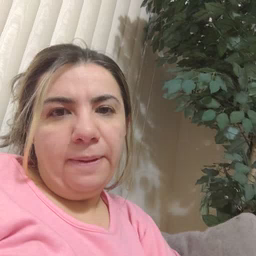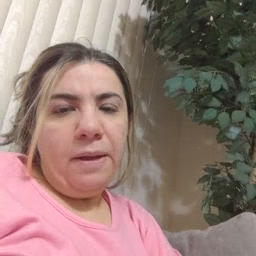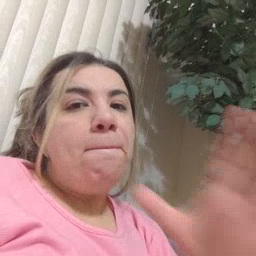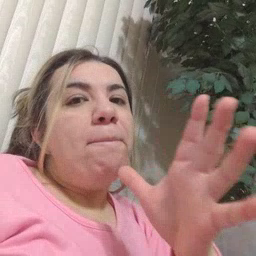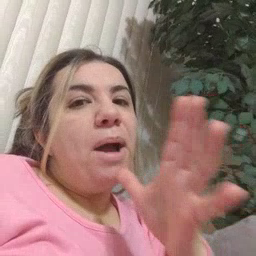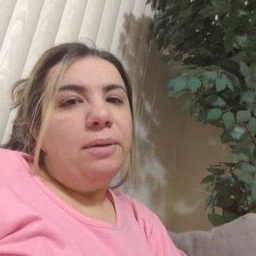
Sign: mom